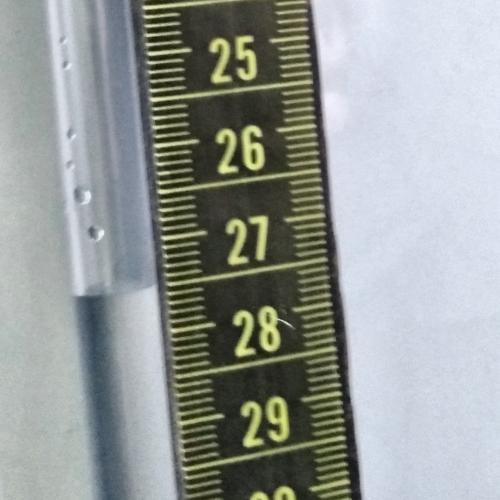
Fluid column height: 27.5 cm